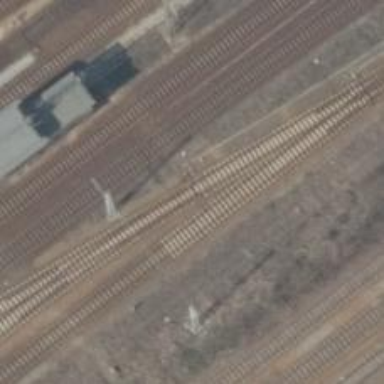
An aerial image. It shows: Railway switch.